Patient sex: M
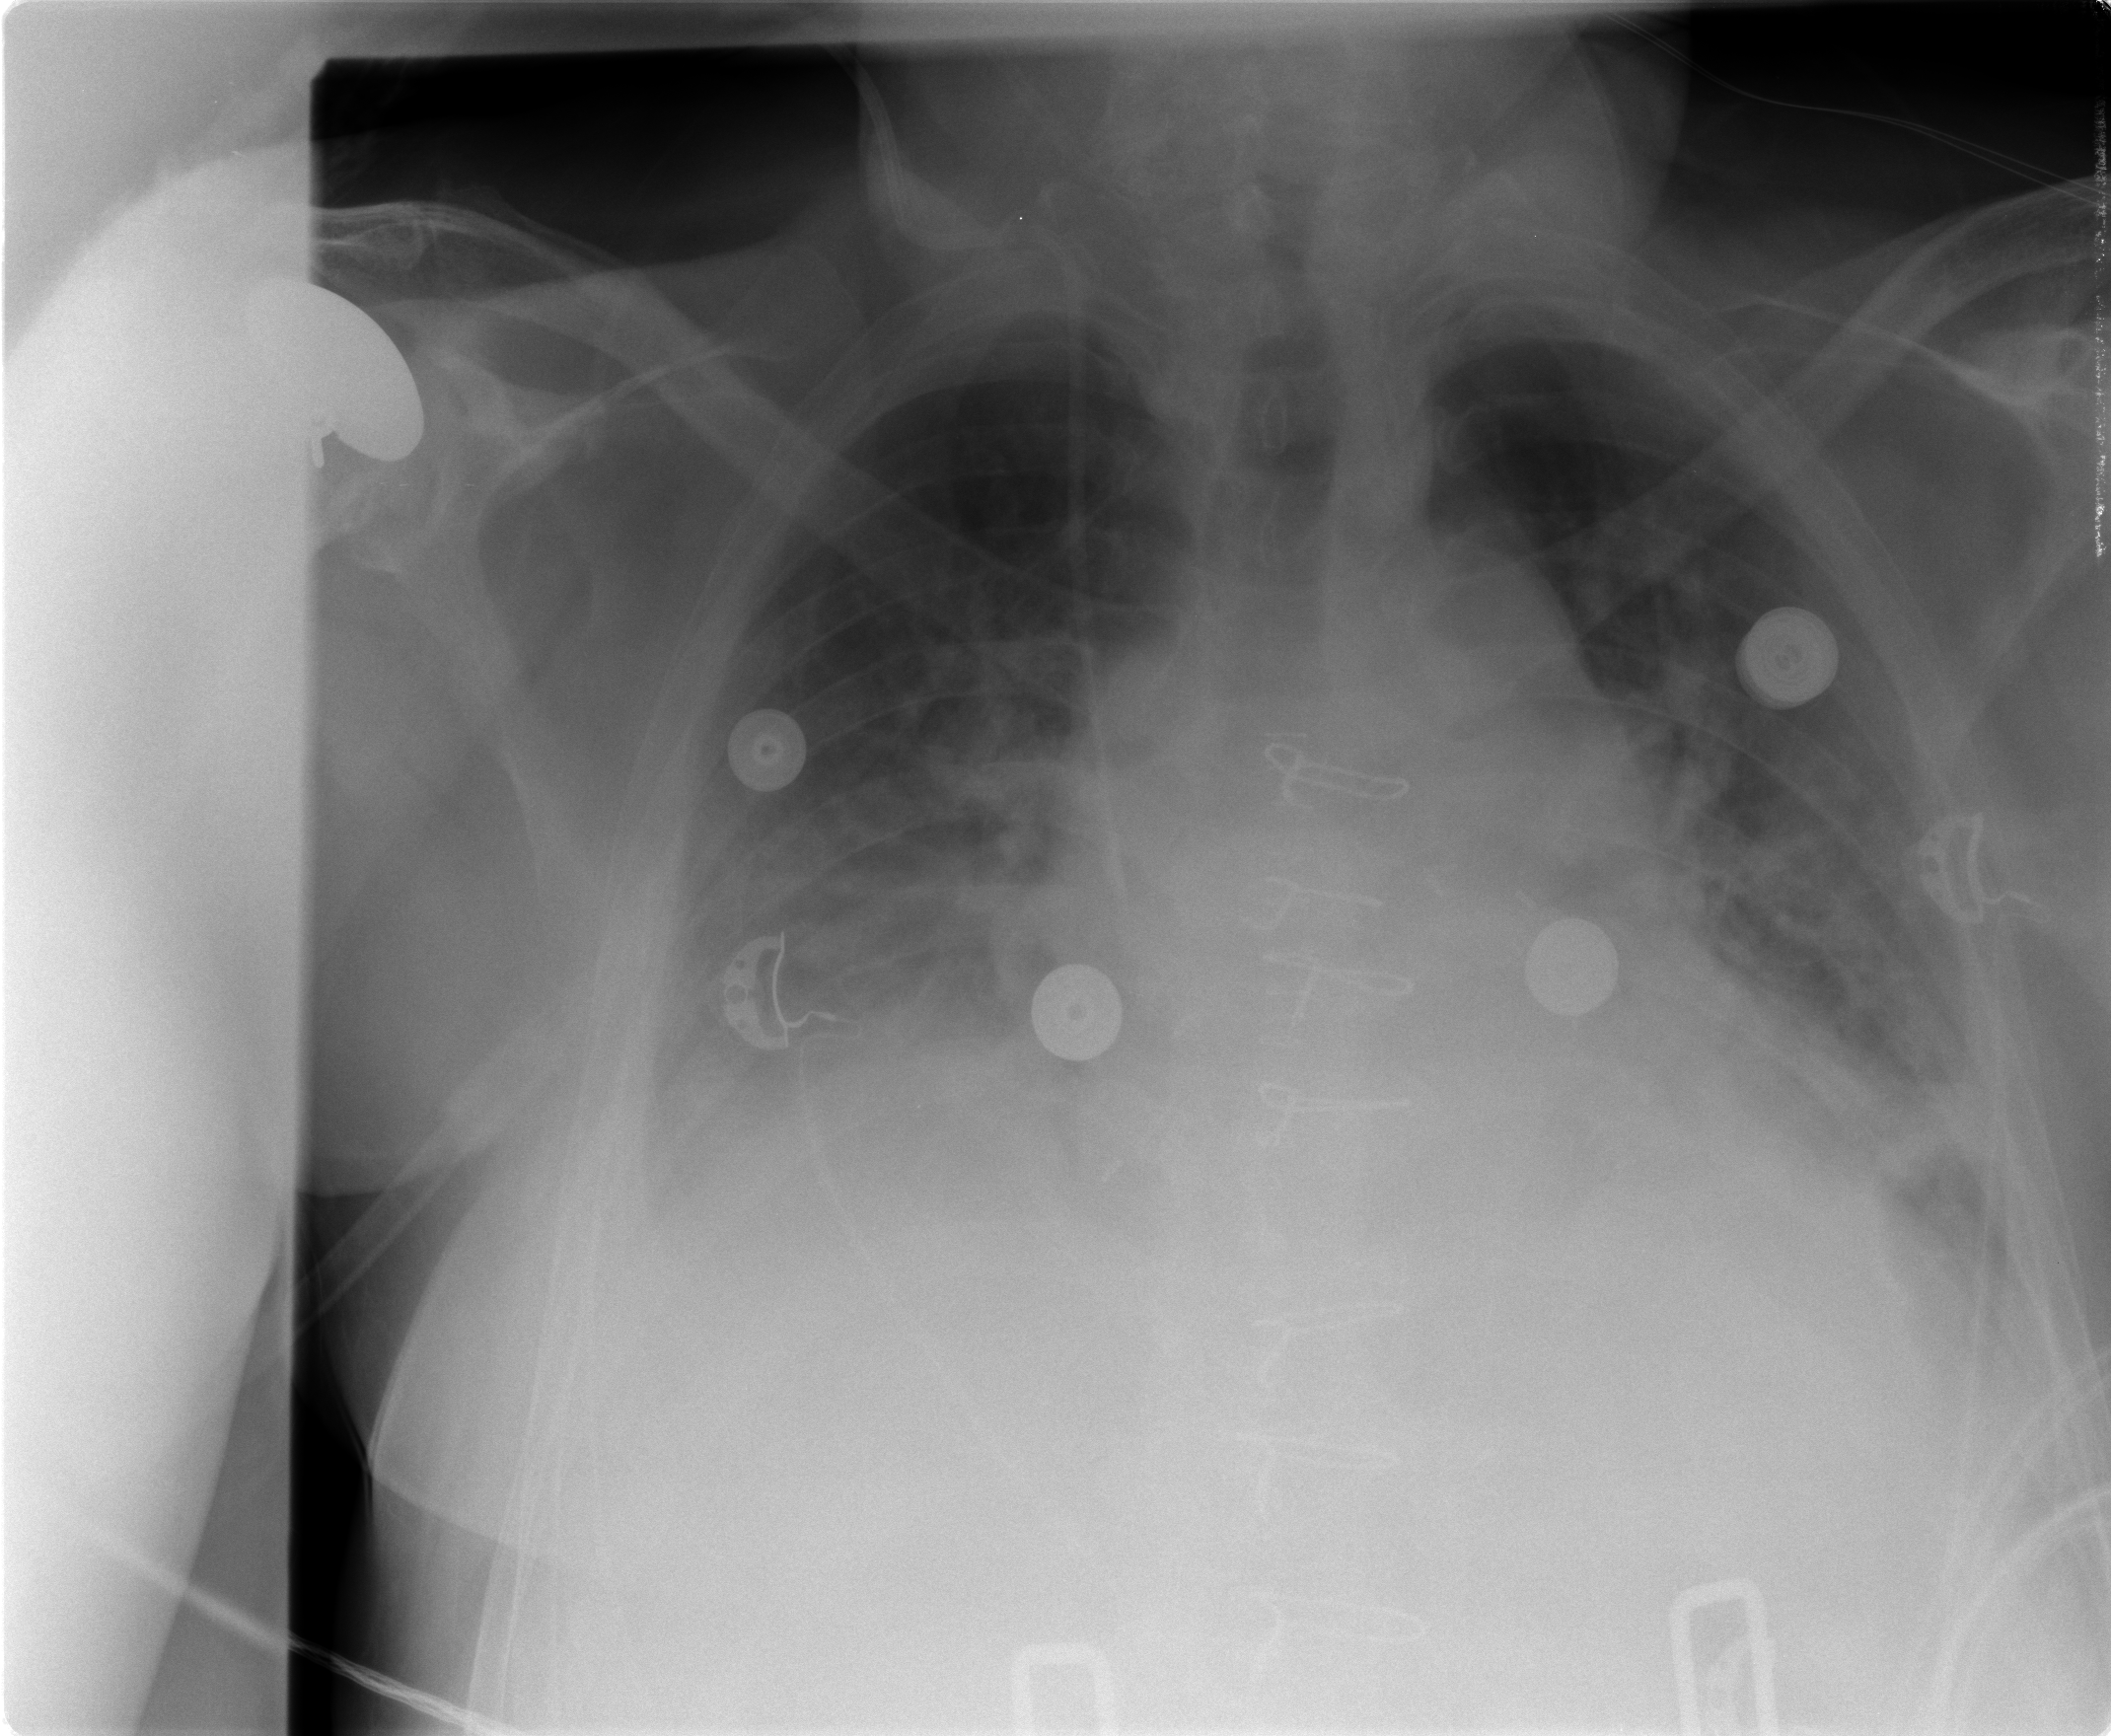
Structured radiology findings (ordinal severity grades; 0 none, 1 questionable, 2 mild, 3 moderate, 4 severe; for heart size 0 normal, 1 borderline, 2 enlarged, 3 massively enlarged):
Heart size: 2
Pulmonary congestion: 3
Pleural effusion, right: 3
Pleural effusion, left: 2
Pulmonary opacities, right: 0
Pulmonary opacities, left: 2
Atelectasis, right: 2
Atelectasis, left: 2